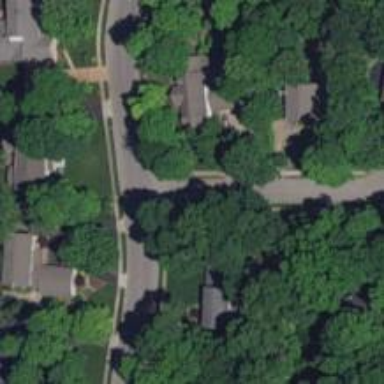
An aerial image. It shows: Residential road with asphalt surface and separate sidewalk.